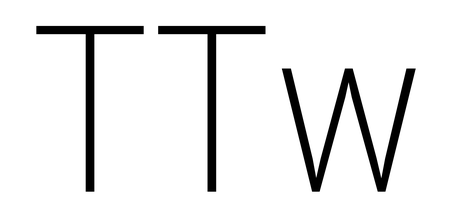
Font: Roboto_Condensed_ExtraLight